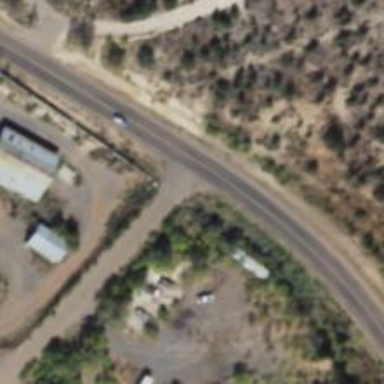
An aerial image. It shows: Unclassified road.